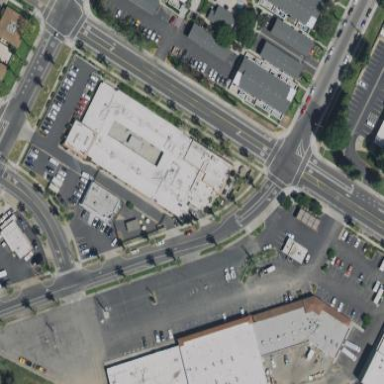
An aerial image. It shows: Retail area.